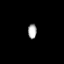
Tissue: prostate
Cell type: T cells
Senescence score: 0.1622
Nuclear area (px): 124
Mean DAPI intensity: 173.266